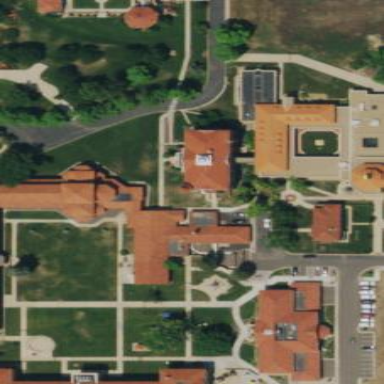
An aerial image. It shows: University building with various amenities.